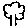
Label: tree